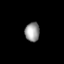
Tissue: lung
Cell type: Myeloid cells
Senescence score: 0.6447
Nuclear area (px): 274
Mean DAPI intensity: 151.81